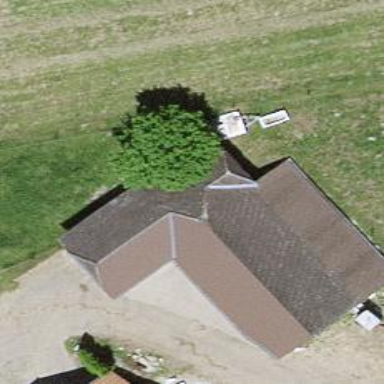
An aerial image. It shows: Rural barn.